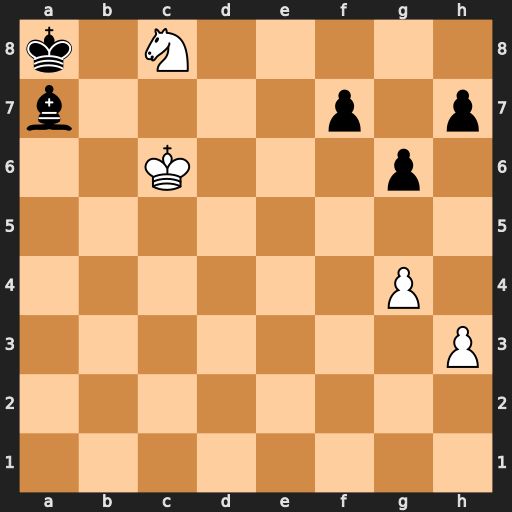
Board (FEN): k1N5/b4p1p/2K3p1/8/6P1/7P/8/8
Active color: w
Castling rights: -
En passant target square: -
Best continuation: Nxa7 Kxa7 g5